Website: lowes
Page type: customer-info-address
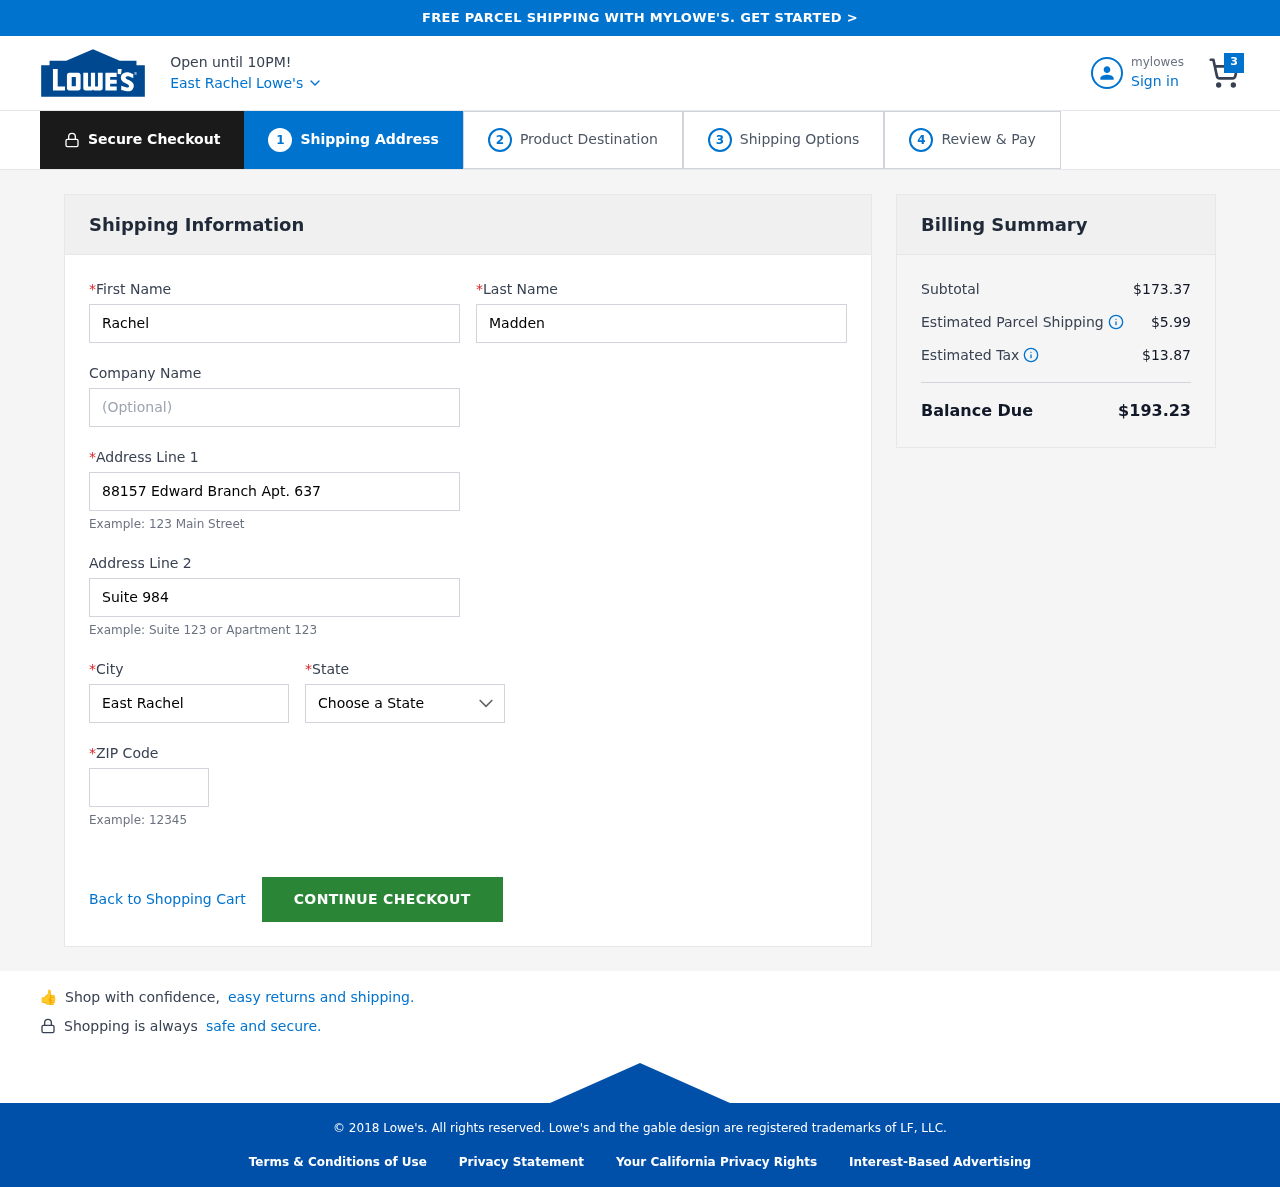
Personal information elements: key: PII_CITY
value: East Rachel
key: PII_FIRSTNAME
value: Rachel
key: PII_LASTNAME
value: Madden
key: PII_POSTCODE
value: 74988
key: PII_STATE
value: AS
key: PII_STREET
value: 88157 Edward Branch Apt. 637
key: PII_STREET2
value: Suite 984
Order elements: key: ORDER_NUM_ITEMS
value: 3
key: ORDER_SUBTOTAL
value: $173.37
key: ORDER_SHIPPING_COST
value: $5.99
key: ORDER_TAX
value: $13.87
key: ORDER_TOTAL
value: $193.23